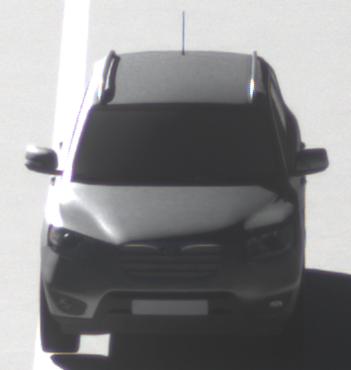
Make: Hyundai
Model: Santa Fe 2.4
Detailed model: Santa Fe (CM)
Model produced from: 2010/01
Model produced until: 2012/09
Doors: 5
Color: gray
Road condition: dry road
Daytime: morning or afternoon
Contrast: high contrast